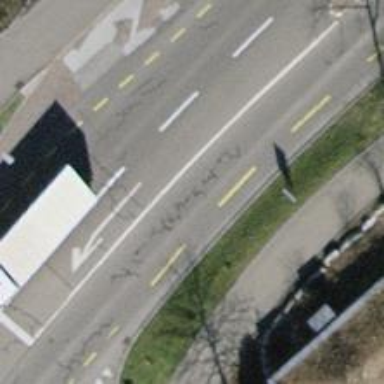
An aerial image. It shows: Primary highway with separate asphalt sidewalks.